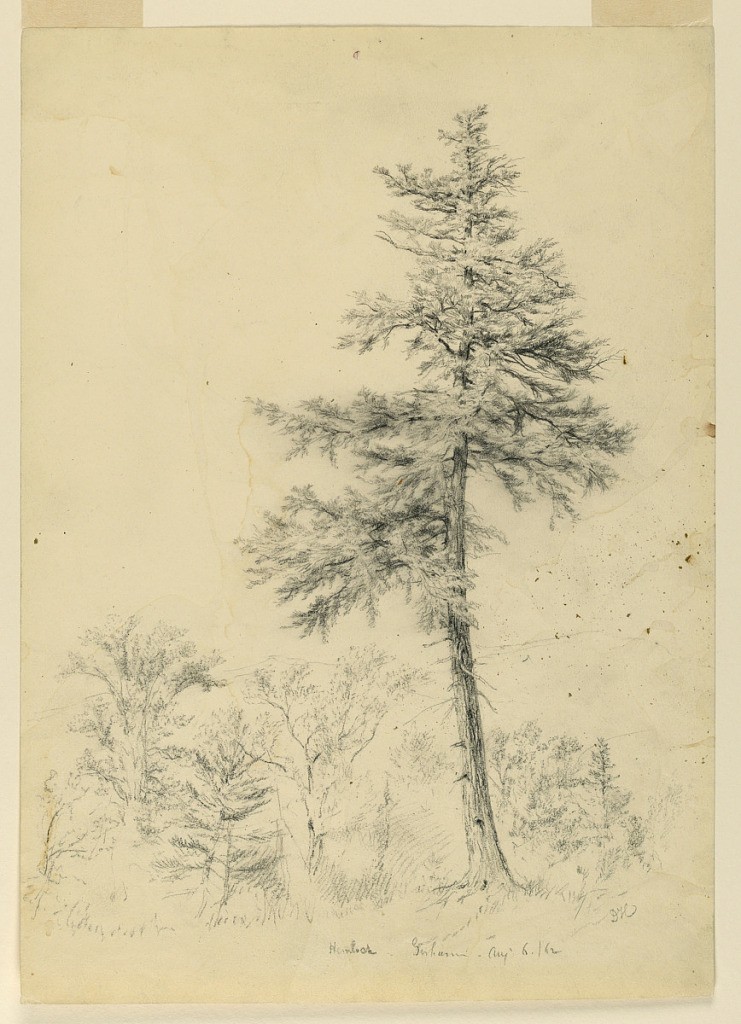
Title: Study of Hemlock, Gorham, New Hampshire
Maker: Daniel Huntington, American, 1816–1906
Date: August 6, 1862
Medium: Graphite on paper
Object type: Drawing
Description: Hemlock, at right, above other trees, beyond, in over-grown meadow.